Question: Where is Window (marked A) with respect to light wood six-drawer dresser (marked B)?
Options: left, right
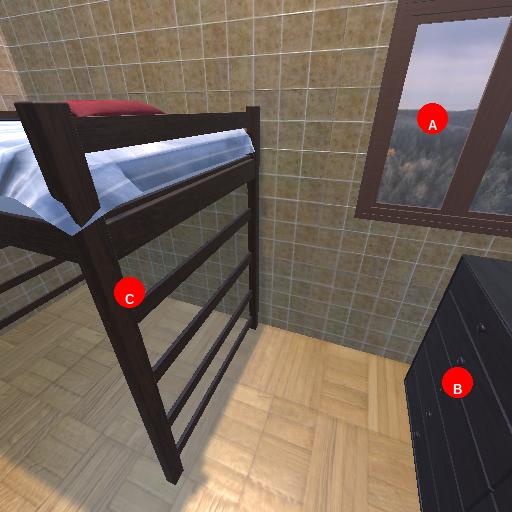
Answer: left